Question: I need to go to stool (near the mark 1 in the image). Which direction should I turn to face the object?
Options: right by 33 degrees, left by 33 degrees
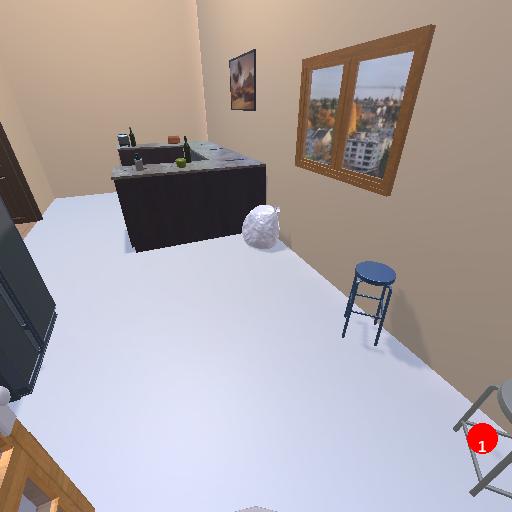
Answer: right by 33 degrees